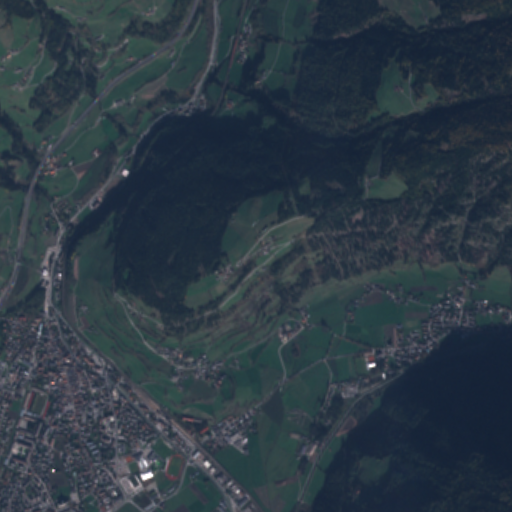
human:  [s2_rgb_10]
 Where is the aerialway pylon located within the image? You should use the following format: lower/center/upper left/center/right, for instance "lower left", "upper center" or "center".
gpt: The aerialway pylon is located in the center left of the image.
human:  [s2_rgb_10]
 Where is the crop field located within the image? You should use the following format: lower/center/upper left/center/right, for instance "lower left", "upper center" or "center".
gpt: The crop field is located in the lower of the image.
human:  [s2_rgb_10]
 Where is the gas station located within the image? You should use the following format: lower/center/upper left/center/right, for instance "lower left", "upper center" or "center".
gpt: The gas station is located in the lower left of the image.
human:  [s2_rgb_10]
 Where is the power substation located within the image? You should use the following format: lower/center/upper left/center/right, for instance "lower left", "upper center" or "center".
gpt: The power substation is located in the lower right of the image.
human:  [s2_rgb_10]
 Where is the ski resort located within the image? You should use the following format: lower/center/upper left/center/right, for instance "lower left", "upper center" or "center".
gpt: The ski resort is located in the left of the image.
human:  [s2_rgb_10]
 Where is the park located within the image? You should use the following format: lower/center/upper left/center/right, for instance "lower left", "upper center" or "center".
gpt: There is no park in the image.